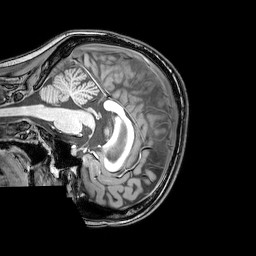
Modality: T1w
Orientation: sagittal
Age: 23
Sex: female
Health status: healthy
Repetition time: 0.081 s
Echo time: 0.037 s